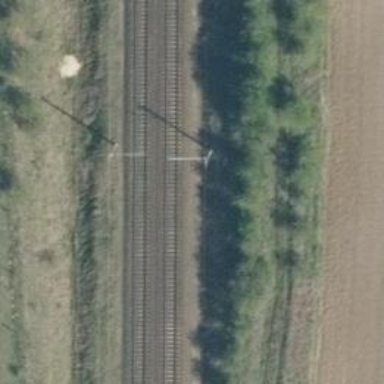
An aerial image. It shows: Railway milestone with catenary mast.